RGB frame:
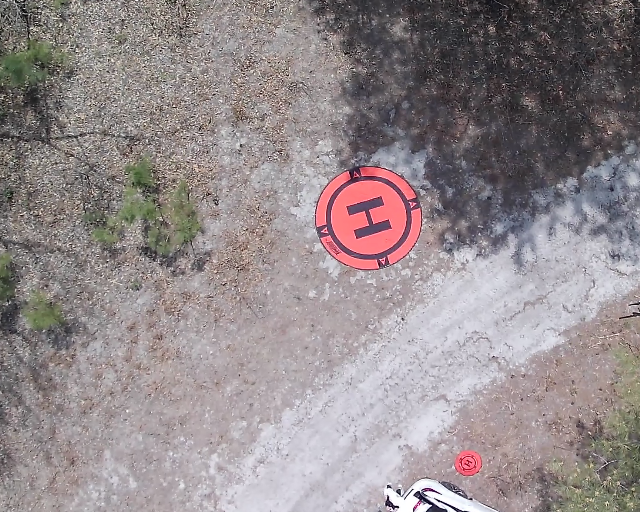
Thermal frame:
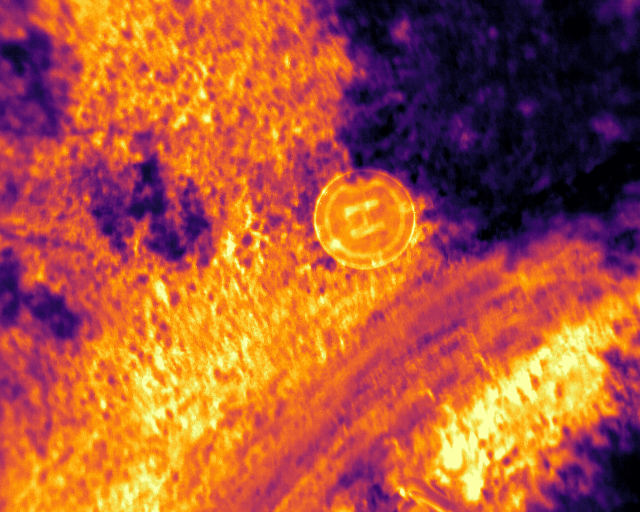
Captured: 2026-02-26 02:33:20
Pixels at or above 80 °C: 0 (fraction of frame: 0)